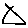
Label: triangle